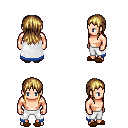
a pixel art fantasy rpg character, male body template, human, light skin, white trimmed cape, white pants, blonde unkempt hairstyle, brown slippers, four views (front, back, left, right), 2x2 character sprite sheet, small pixel art, hard edges, no anti-aliasing